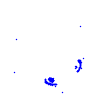
Particle: proton